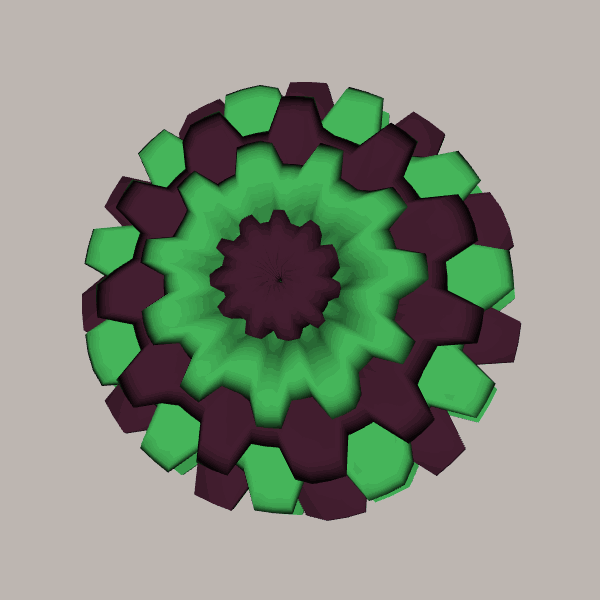
Background: light